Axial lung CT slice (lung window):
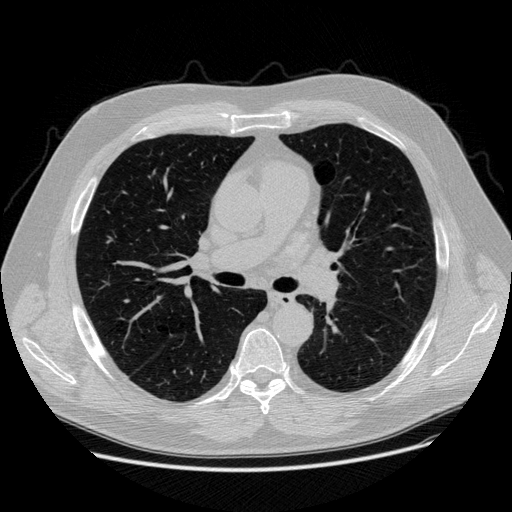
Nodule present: no